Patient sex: M
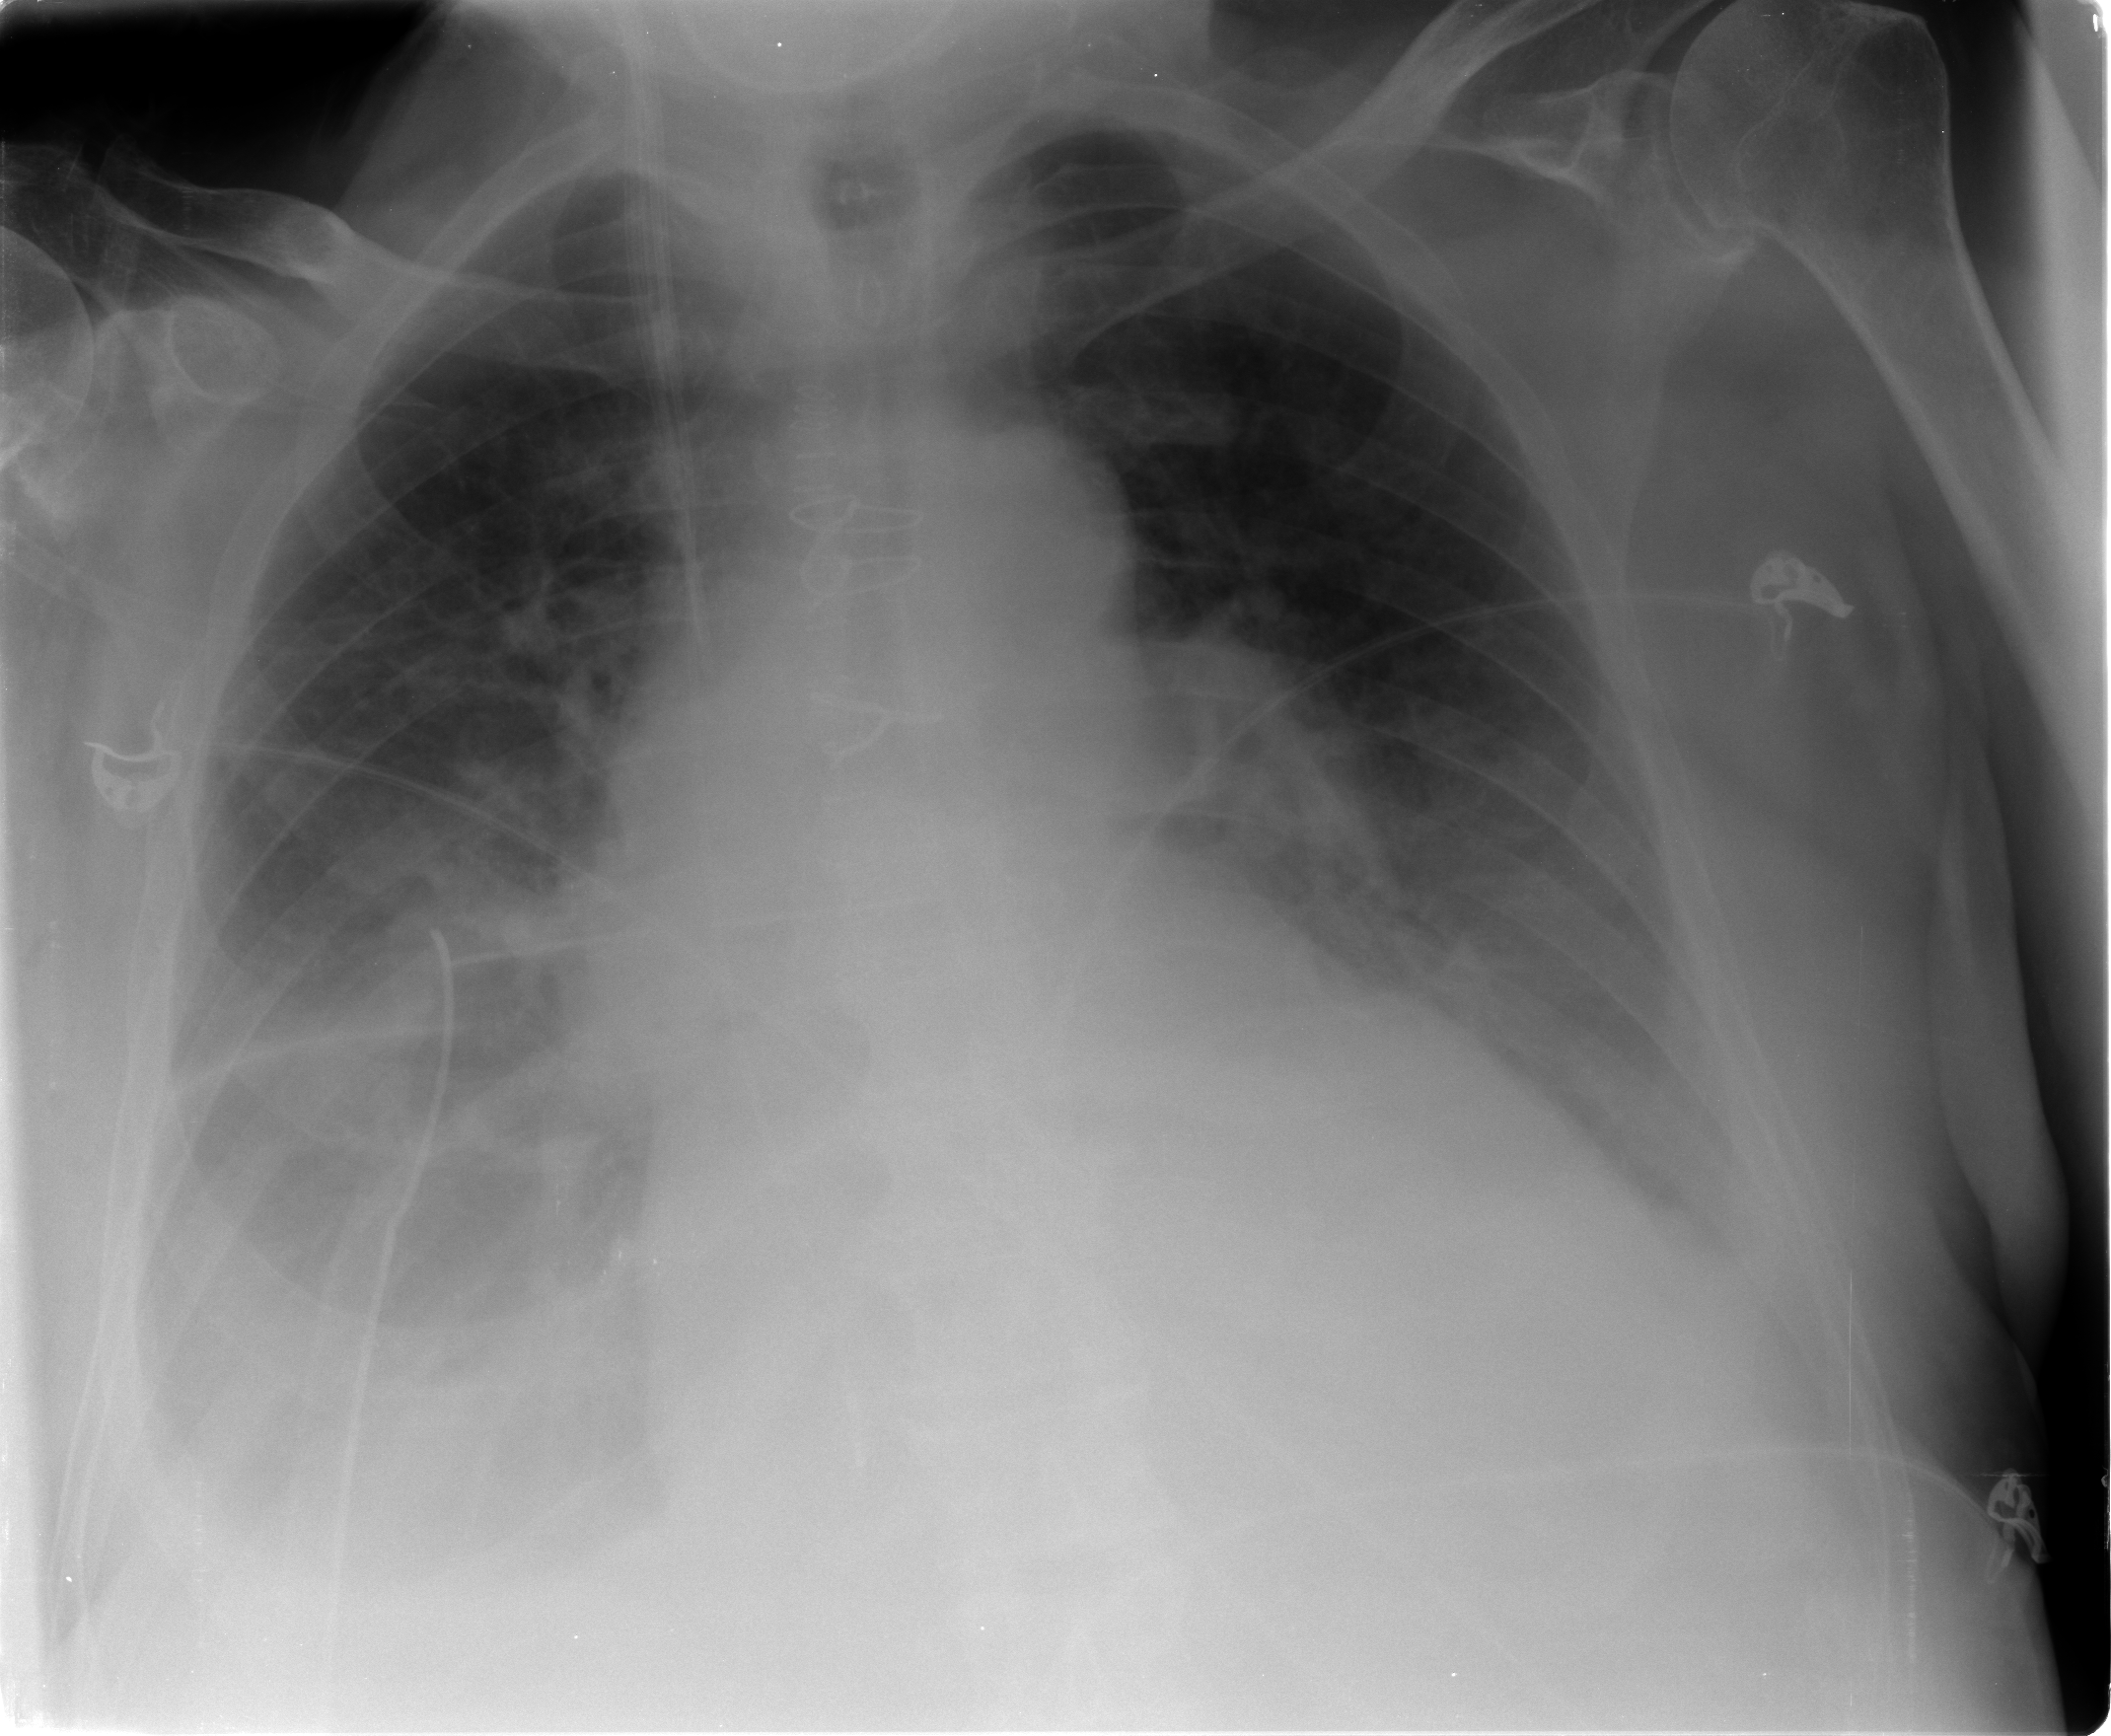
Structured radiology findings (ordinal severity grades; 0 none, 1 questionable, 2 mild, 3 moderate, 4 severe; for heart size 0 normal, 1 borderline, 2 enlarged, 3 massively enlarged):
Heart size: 2
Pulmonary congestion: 2
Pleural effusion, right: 3
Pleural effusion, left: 2
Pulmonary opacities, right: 2
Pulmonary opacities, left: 2
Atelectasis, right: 3
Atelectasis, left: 3